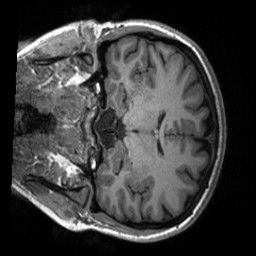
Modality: T1w
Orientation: coronal
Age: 23
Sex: female
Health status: healthy
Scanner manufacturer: siemens
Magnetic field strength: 3 T
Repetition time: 2 s
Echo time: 0.00232 s